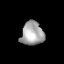
Tissue: prostate
Cell type: T cells
Senescence score: 0.2675
Nuclear area (px): 524
Mean DAPI intensity: 166.731